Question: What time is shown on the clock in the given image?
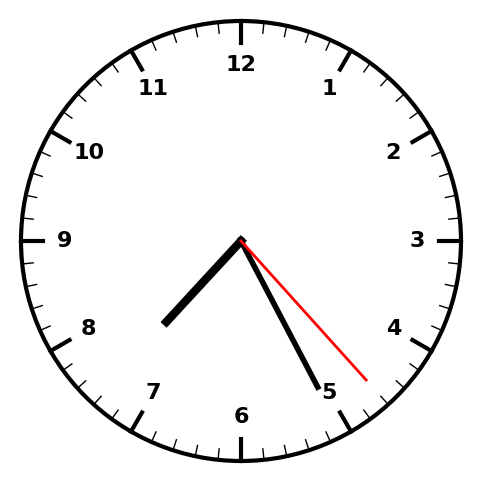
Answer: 07:25:23